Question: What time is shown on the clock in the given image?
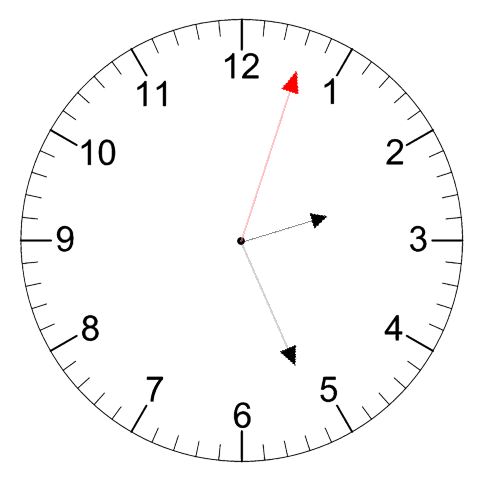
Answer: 02:26:03